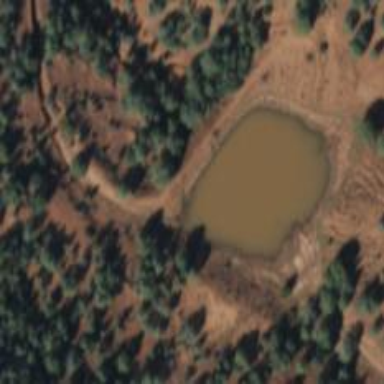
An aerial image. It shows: Reservoir.